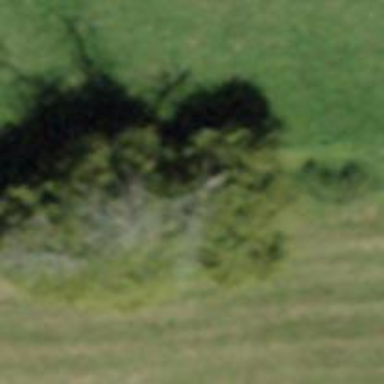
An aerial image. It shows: Row of trees in natural setting.